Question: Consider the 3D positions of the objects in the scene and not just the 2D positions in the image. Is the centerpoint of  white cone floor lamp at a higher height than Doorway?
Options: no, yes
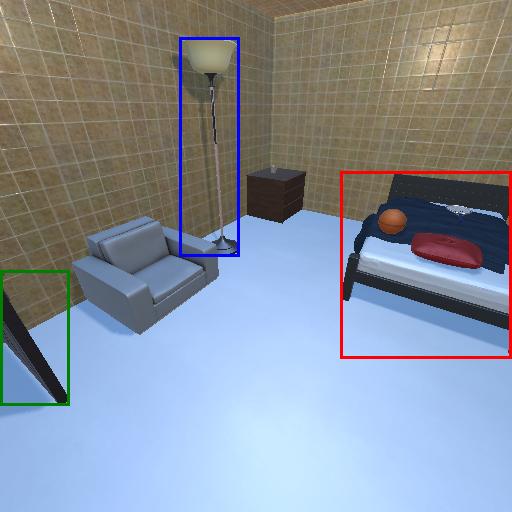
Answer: no